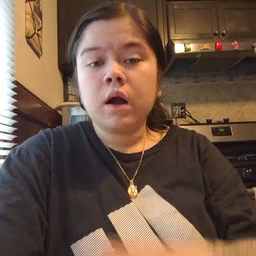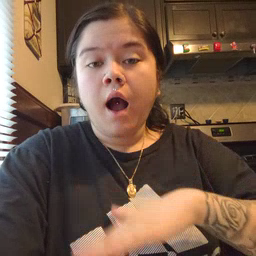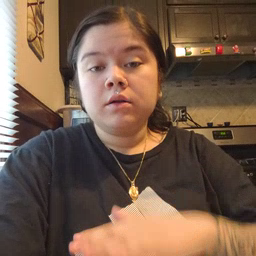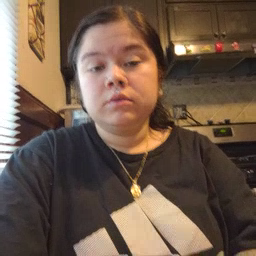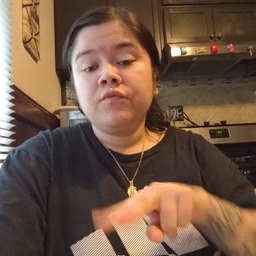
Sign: on